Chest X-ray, AP view. Patient: 66 years old, sex M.
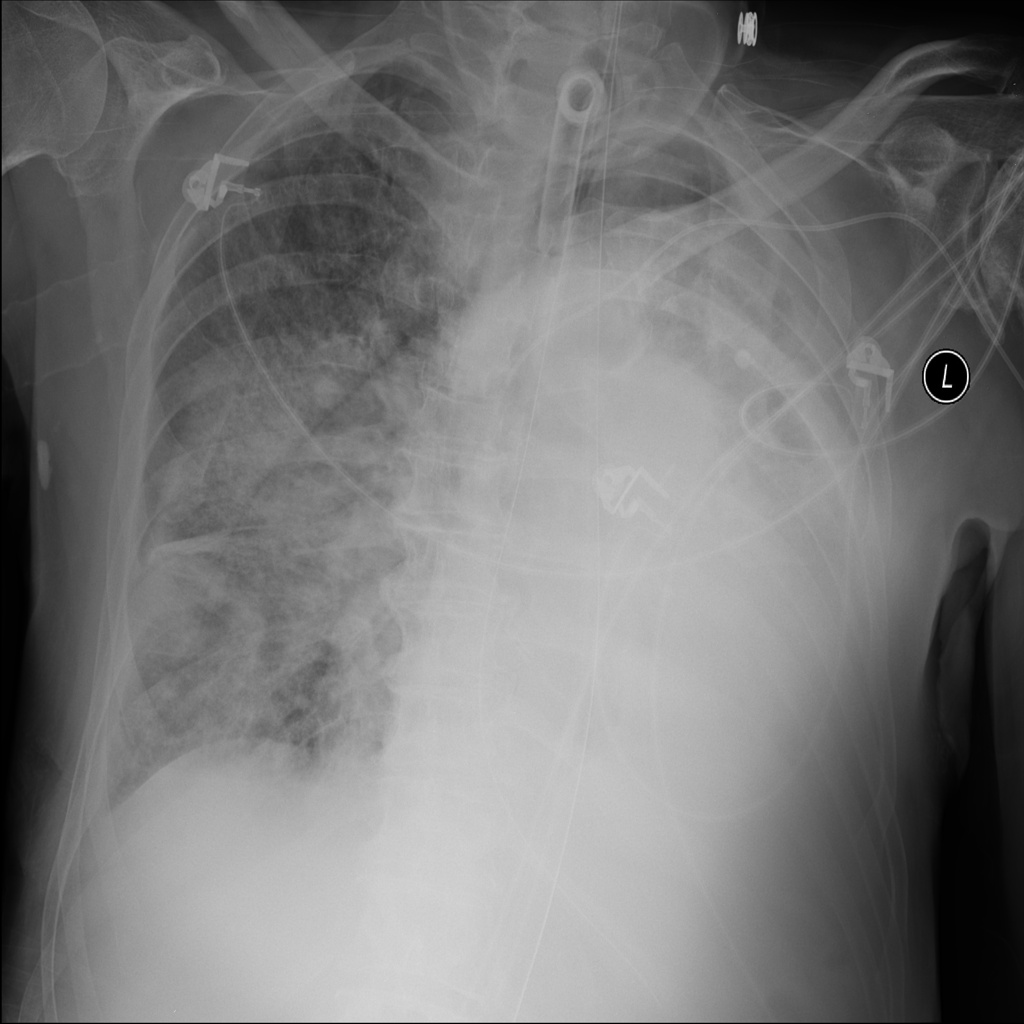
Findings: Effusion, Infiltration